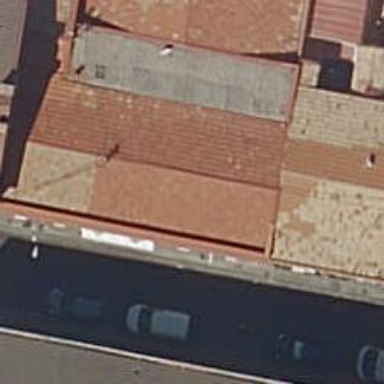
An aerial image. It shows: Car shop.